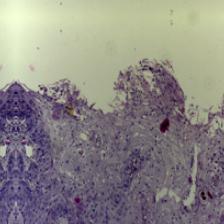
Diagnosis: OSCC